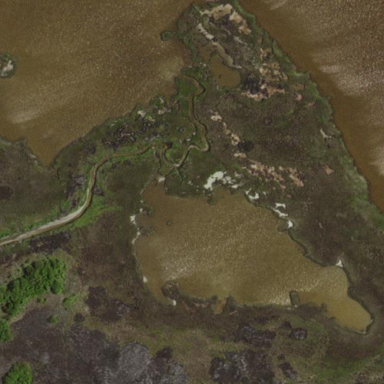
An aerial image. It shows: Marshy wetland area.